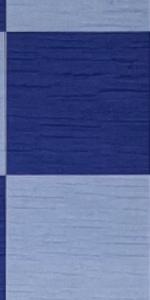
Label: Empty